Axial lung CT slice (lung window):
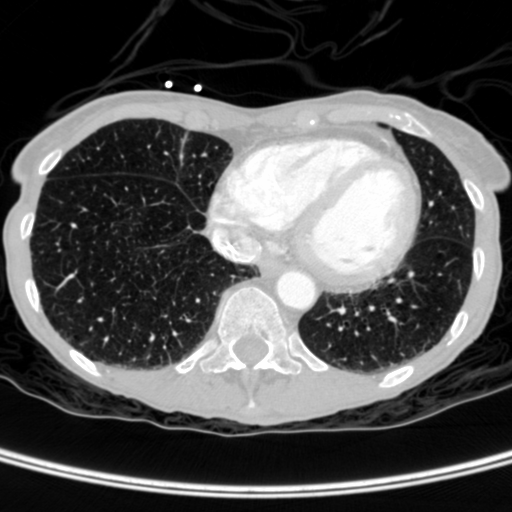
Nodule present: no